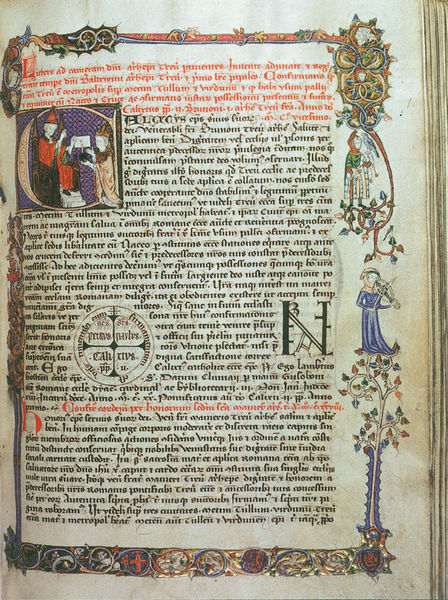
Titel: Urkundenkopiar im Balduineum I mit der Urkunde Papst Calixtus II. für die Trierer Kirche von 1200.
Institution: Landeshauptarchiv, Koblenz/ 1 C 1
Schlagwörter: baum, blau, falke, vogel, frau, kleid, schmuck, schwarz, weiss, rot, tier, ornament, rahmen, gewand, musik, musiker, pflanze, rechts, kreis, engel, schrift, bilder, papier, violett, könig, thron, inschrift, dekor, ornamente, buch, kreuz, druck, seite, text, initiale, ranke, buchseite, wappen, geige, schnörkel, mittelalter, laute, saiteninstrument, zeilen, typografie, musikerin, zauberer, buchmalerei, kalligrafie, n, schalmey